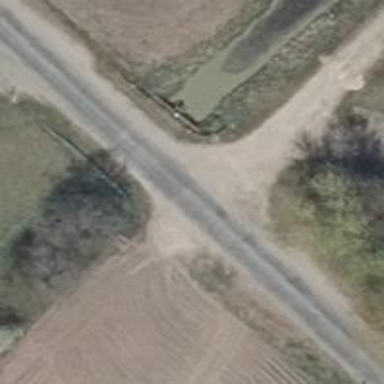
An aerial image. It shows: Tertiary road.